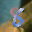
Label: 8